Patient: sex F, age 35
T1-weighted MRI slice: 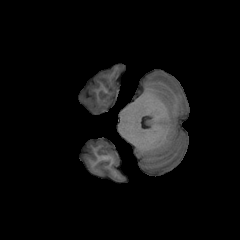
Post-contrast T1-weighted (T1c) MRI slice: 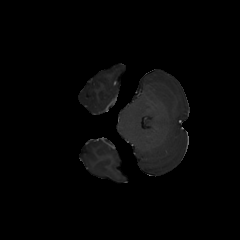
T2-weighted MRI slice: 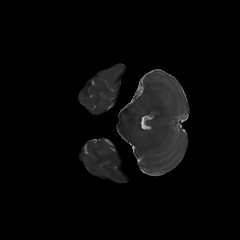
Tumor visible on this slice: no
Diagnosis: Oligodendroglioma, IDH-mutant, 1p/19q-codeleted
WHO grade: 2